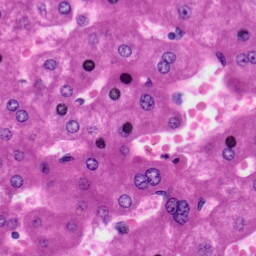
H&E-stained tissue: Liver